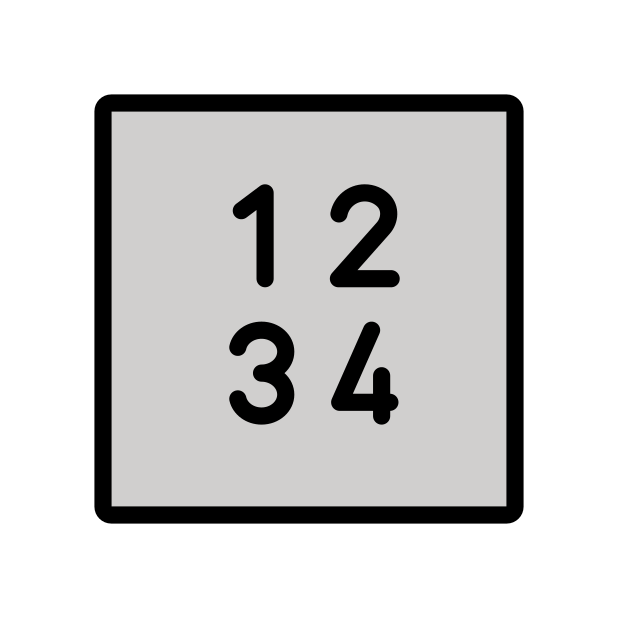
Emoji: 🔢
Name: input symbol for numbers
Unicode: 0x1f522